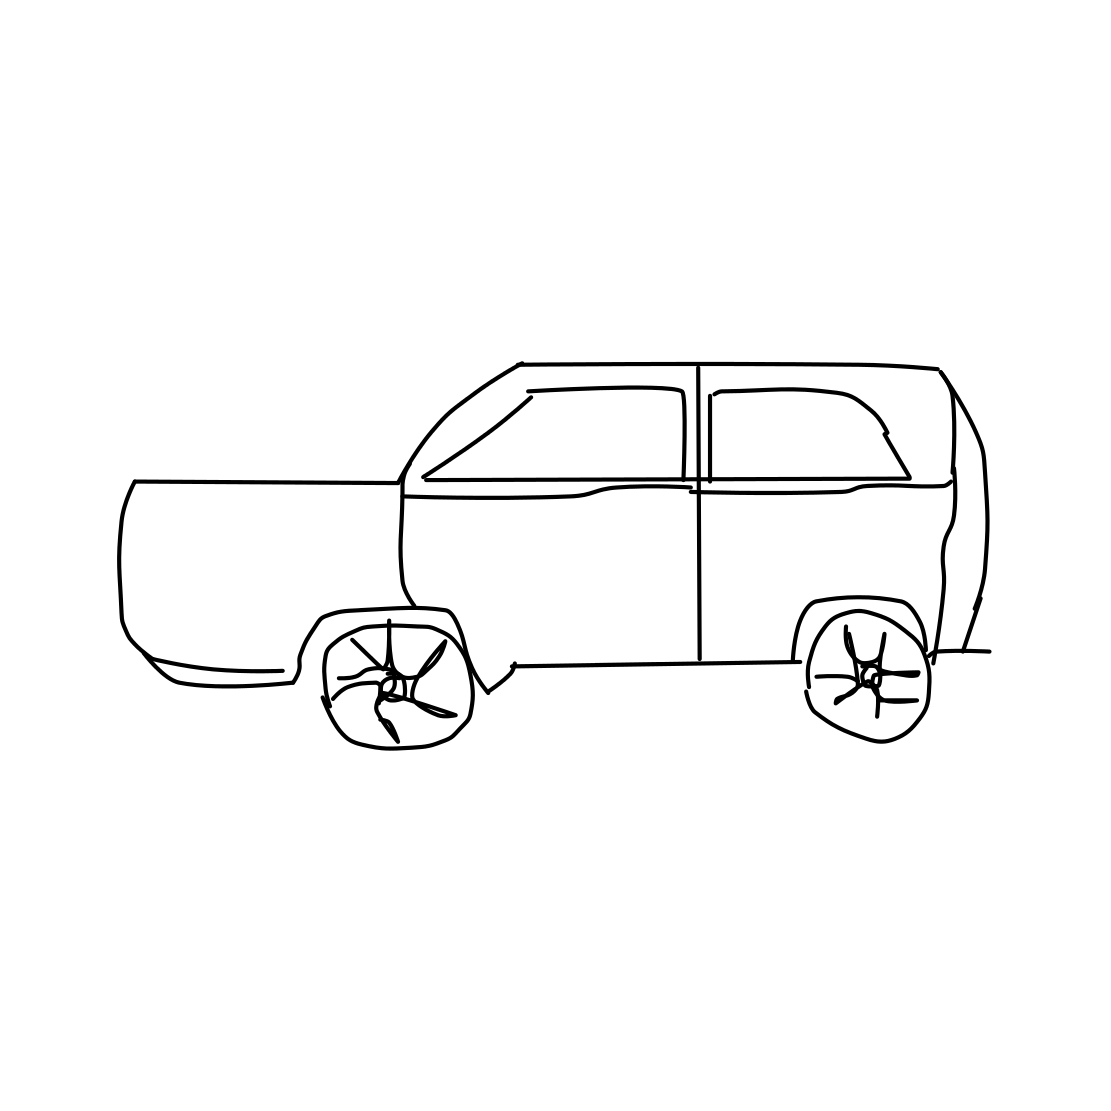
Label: suv